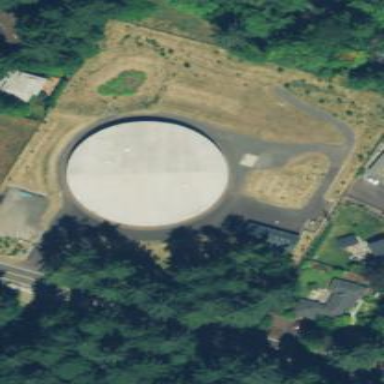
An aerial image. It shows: Storage tank designed to hold water.